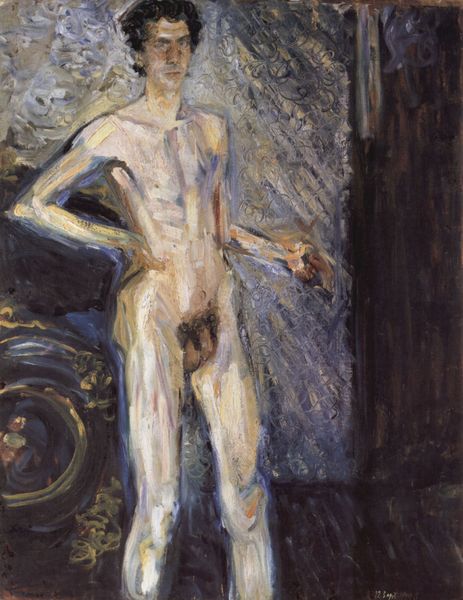
Titel: Selbstporträt als Akt
Künstler: Richard Gerstl
Standort: Wien
Institution: Sammlung Leopold
Schlagwörter: akt, blau, dunkel, gemälde, hand, kopf, körper, mann, nackt, schatten, weiß, gelb, grob, impressionismus, braun, brust, hintergrund, licht, mund, nase, raum, schwarz, rot, expressionismus, hochformat, malerei, wand, arm, arme, augen, gesicht, präsentation, stehen, bild, portrait, porträt, spiegel, öl, pastos, schlank, haare, pose, stehend, locken, beine, bein, gesäß, sofa, haltung, leere, farbe, auto, wagen, ölgemälde, geschlecht, knie, scham, oberkörper, dünn, penis, rippen, wirbel, tupfen, leinwand, selbstportrait, hüfte, schamhaare, schau, brustkorb, schiele, mager, genital, glied, schamhaar, selbstbildniss, waschmaschine, possieren, gemälte, uncharf